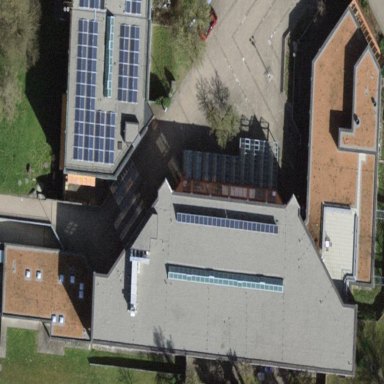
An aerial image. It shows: School building.